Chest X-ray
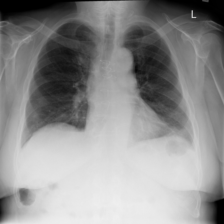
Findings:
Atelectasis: positive
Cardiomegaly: negative
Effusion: negative
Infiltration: negative
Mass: negative
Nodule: negative
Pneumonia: negative
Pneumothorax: negative
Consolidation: negative
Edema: negative
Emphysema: negative
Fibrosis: negative
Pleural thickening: negative
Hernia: negative